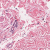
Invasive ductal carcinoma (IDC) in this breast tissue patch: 0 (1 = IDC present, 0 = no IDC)